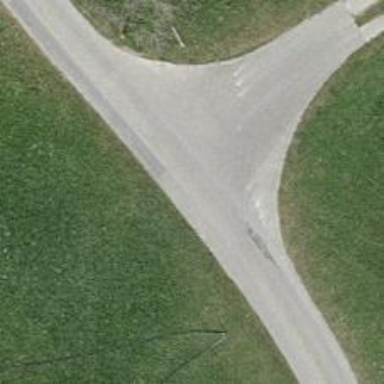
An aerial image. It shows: Well-maintained track road with grade 1 tracktype.